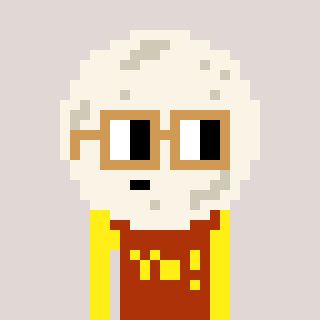
a pixel art character with square brown glasses, a moon-shaped head and a hotbrown-colored body on a warm background